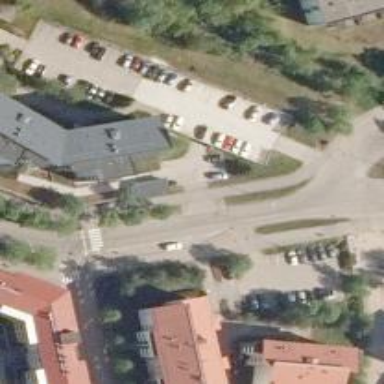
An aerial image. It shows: Multi-storey parking building with paved surface.